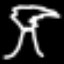
Label: palm tree